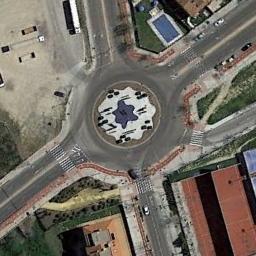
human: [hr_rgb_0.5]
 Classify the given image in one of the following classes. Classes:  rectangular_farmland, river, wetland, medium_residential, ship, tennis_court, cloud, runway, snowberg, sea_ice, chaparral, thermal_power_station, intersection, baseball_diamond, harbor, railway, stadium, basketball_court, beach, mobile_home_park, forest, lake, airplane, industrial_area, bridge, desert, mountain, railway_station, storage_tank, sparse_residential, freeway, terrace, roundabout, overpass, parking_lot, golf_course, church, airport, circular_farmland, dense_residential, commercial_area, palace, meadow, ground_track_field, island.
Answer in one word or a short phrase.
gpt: roundabout